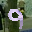
Label: 9